The image is the raw time-domain waveform of a rolling-element bearing's vibration signal. What is the most likely bearing condition (normal, inner_race, outer_race, ball)?
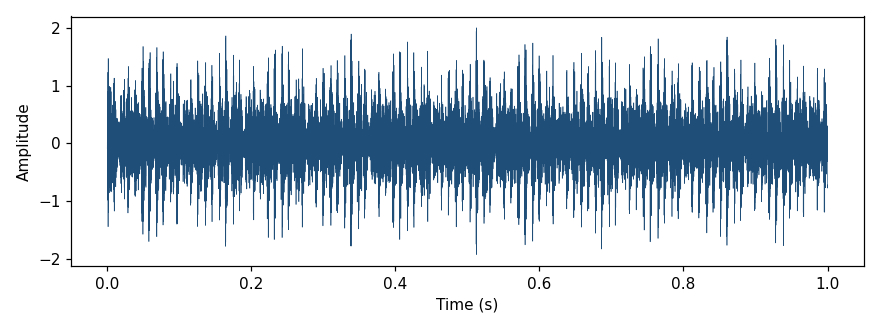
Answer: outer_race